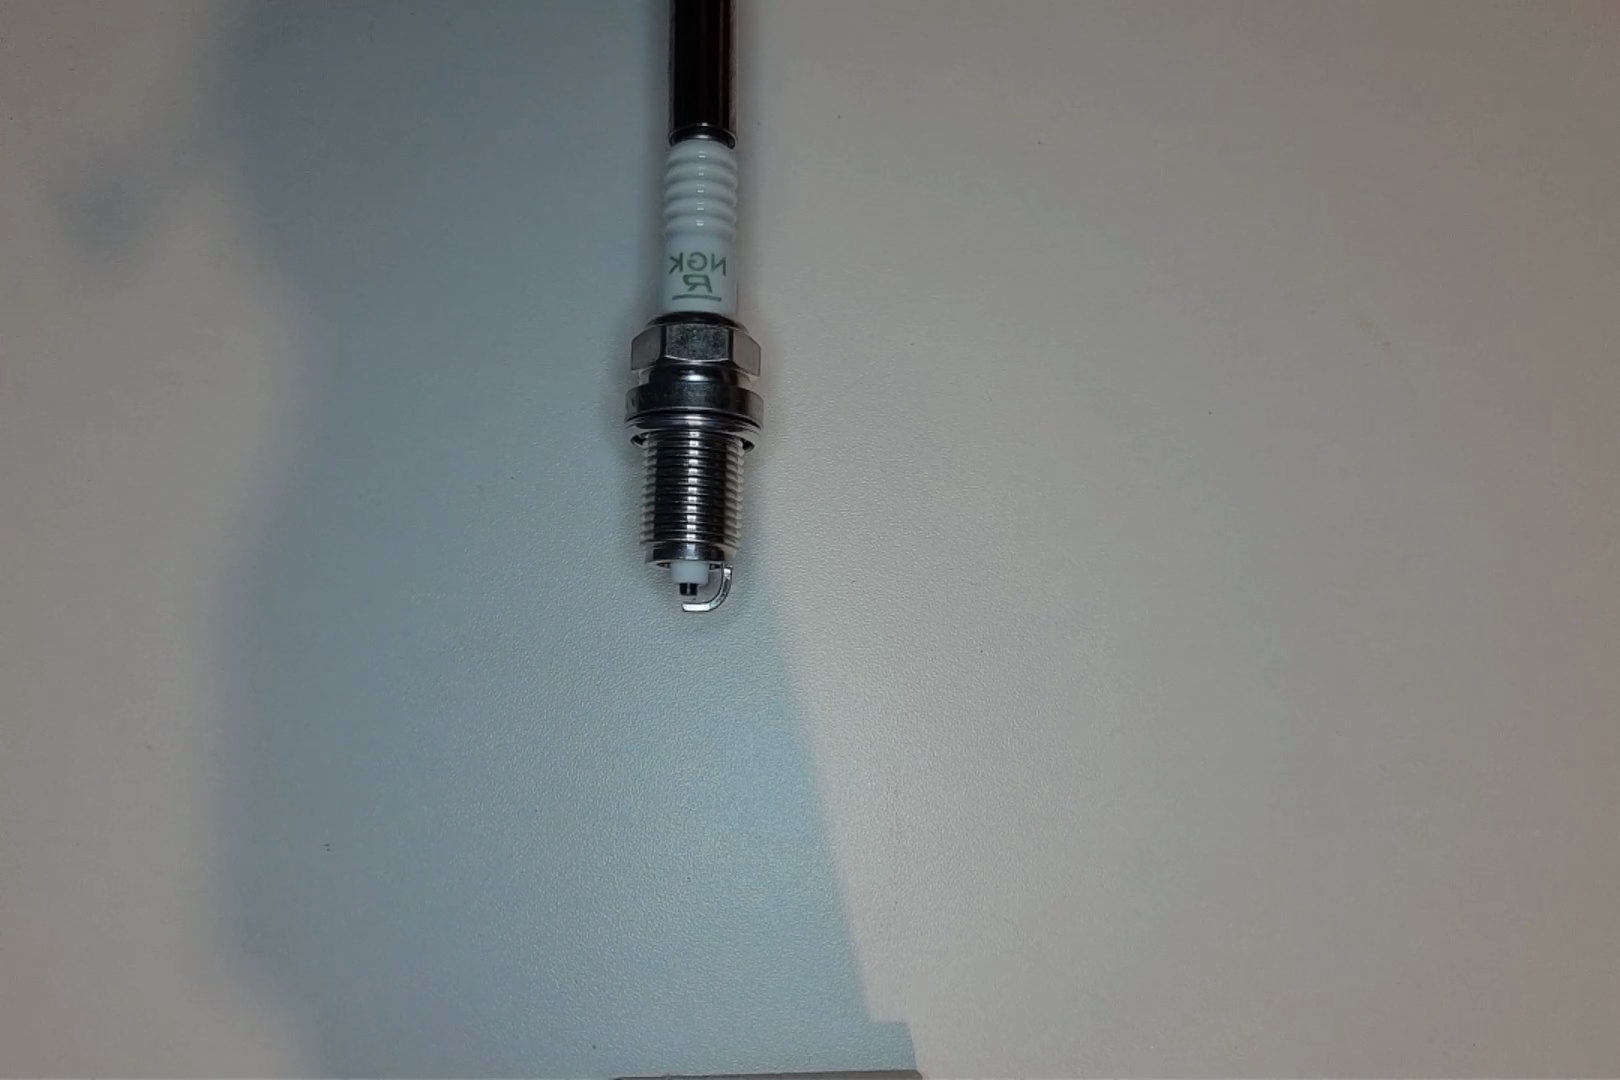
Label: normal